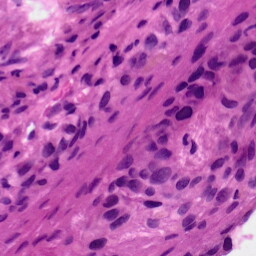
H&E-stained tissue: Skin